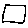
Label: square